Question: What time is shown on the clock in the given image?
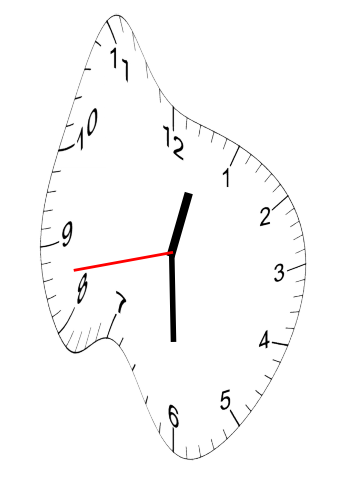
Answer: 12:29:43